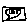
Label: line